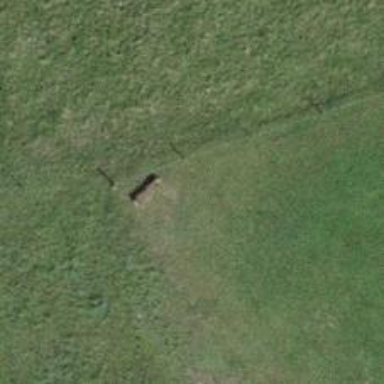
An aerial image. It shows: Bench.